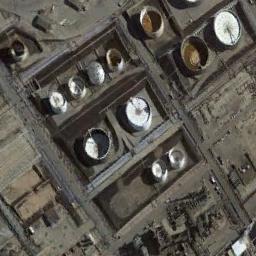
Label: storage tanks